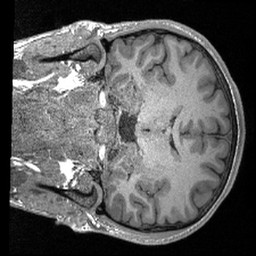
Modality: T1w
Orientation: coronal
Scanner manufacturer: siemens
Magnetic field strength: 3 T
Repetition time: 2.4 s
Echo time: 0.00213 s